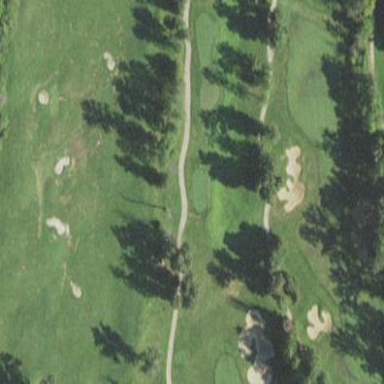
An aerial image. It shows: Grassy area designated for driving range golf.